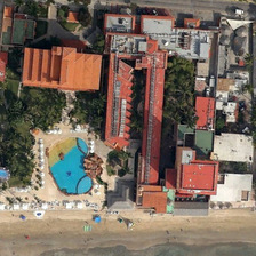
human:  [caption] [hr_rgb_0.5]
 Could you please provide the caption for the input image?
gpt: red buildings in this resort surround a smart swimming pool .

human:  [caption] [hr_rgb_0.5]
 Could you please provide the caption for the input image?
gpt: The resort building near the beach has orange and red roofs.

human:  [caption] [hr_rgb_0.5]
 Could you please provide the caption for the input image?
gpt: The resort building with orange and red roofs is close to the beach.

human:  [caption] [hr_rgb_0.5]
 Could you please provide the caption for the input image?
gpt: The buildings near the beach have orange and red roofs.

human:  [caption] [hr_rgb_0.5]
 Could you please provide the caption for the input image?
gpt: The buildings in the resort have orange and red roofs, close to the beach.